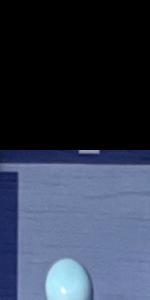
Label: Empty